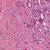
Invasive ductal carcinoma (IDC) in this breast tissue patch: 1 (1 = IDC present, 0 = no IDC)